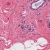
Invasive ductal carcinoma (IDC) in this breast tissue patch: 0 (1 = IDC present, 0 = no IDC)